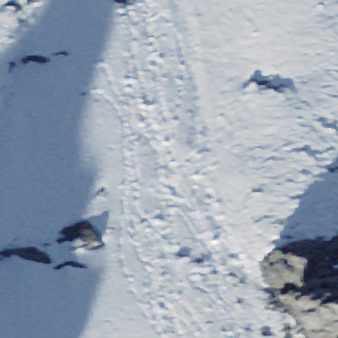
Label: other